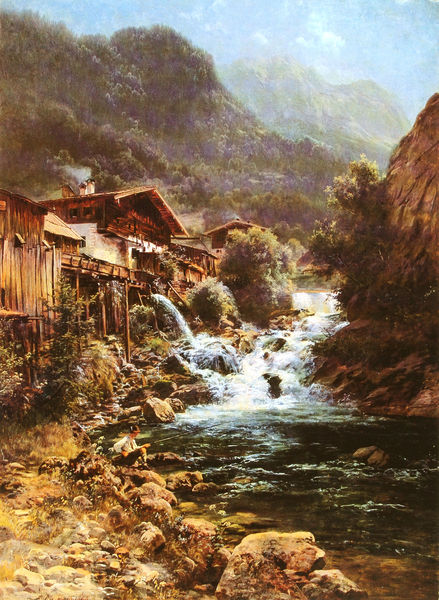
Titel: Wassermühle in einem bayerischen Alpental
Künstler: Ludwig Corregio
Institution: Privatbesitz
Schlagwörter: baum, berg, blau, felsen, gestein, himmel, wasser, weiß, wolken, bäume, fluss, gelb, grün, landschaft, ocker, ufer, wäsche, braun, grau, holz, terasse, dach, gras, haus, weg, beige, falten, stein, steine, bach, mühle, natur, spiegelung, büsche, gewässer, hütte, rauch, sträucher, pflanzen, wald, wasserfall, kamin, balkon, gischt, klar, leine, abhang, berge, fels, gebirge, dorf, dächer, giebel, dunst, geröll, hochgebirge, massiv, schlucht, steil, hütten, schaum, sturzbach, frühling, bayern, alpen, gestade, schweiz, angel, blsu, holzhütte, sturz, gebirgsbach, verblauung, balu, gebirgslandschaft, fließen, holzhaus, genirge, wildbach, angler, quelle, anglerin, holzhütten, nattur, schuam, schwarzwald, stützpfähle, wassermühle